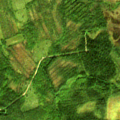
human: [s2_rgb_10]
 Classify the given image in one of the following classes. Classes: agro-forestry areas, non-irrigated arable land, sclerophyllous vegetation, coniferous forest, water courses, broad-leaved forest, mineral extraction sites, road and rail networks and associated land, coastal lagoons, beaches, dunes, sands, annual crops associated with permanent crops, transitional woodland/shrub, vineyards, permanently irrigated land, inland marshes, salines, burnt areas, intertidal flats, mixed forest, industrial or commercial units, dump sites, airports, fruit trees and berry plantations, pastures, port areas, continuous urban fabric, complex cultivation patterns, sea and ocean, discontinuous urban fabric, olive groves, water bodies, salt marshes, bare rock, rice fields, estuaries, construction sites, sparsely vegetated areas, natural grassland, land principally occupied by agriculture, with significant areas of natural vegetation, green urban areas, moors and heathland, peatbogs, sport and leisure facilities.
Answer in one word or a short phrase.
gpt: coniferous forest, peatbogs